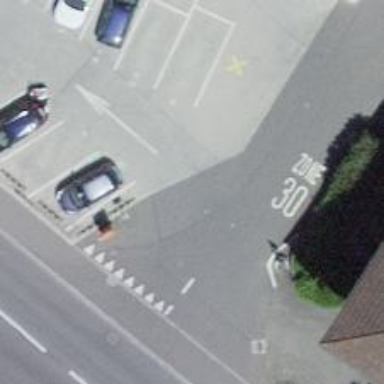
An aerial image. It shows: Asphalt parking aisle along service road.